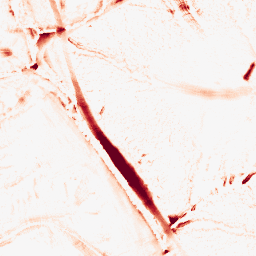
Category: morphological
Decomposition family: tophat
Decomposition parameters: size: 10
mode: white
Upsampling method: bicubic_16x
Upsampling parameters: scale: 16
Upsampling scale: 16